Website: bh-photo
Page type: cross-sells
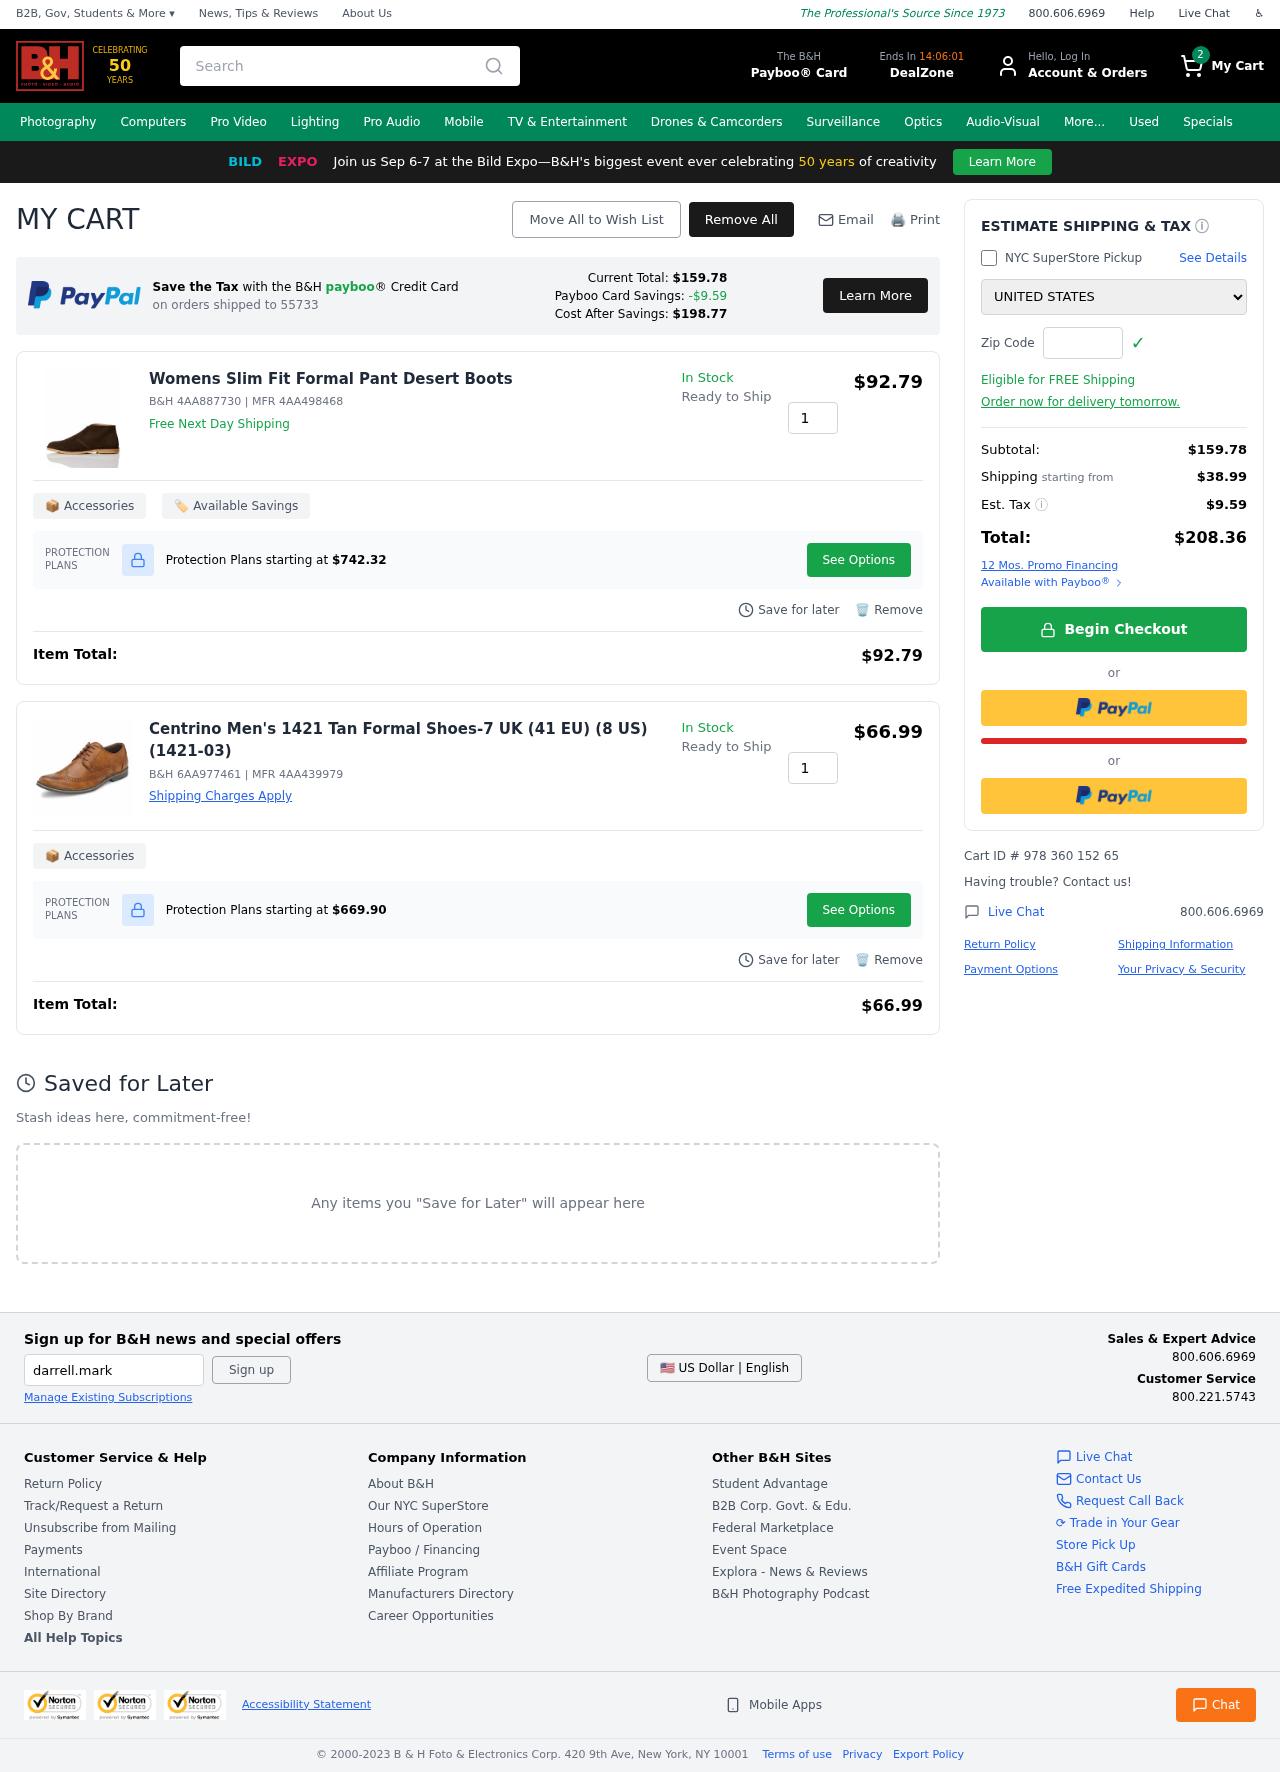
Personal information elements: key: PII_COUNTRY
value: United States
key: PII_POSTCODE
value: on orders shipped to 55733
Product elements: key: PRODUCT1_NAME
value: Womens Slim Fit Formal Pant Desert Boots
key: PRODUCT1_PRICE
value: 92.79
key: PRODUCT1_QUANTITY
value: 1
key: PRODUCT2_NAME
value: Centrino Men's 1421 Tan Formal Shoes-7 UK (41 EU) (8 US) (1421-03)
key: PRODUCT2_PRICE
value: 66.99
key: PRODUCT2_QUANTITY
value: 1
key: PRODUCT1_SKU
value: B&H 4AA887730
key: PRODUCT1_MFR
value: MFR 4AA498468
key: PRODUCT1_PROTECTION_PRICE
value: $742.32
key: PRODUCT1_ITEM_TOTAL
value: $92.79
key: PRODUCT2_SKU
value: B&H 6AA977461
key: PRODUCT2_MFR
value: MFR 4AA439979
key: PRODUCT2_PROTECTION_PRICE
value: $669.90
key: PRODUCT2_ITEM_TOTAL
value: $66.99
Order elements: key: ORDER_NUM_ITEMS
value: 2
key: PAYBOO_CURRENT_TOTAL
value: $159.78
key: ORDER_SUBTOTAL
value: $159.78
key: ORDER_SHIPPING_COST
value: $38.99
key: ORDER_TAX
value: $9.59
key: ORDER_TOTAL
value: $208.36
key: ORDER_ID
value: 978 360 152 65
Search elements: key: HEADER_SEARCH
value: Search
Other elements: key: PAYBOO_SAVINGS
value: -$9.59
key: PAYBOO_COST_AFTER_SAVINGS
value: $198.77